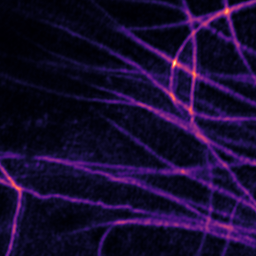
Label: Super-resolution Microtubules image